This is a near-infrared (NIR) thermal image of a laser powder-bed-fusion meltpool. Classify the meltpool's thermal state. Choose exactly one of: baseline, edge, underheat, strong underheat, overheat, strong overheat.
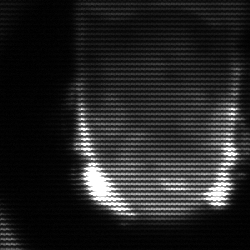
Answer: baseline